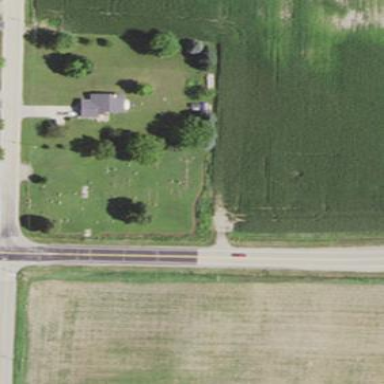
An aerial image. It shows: Cemetery.